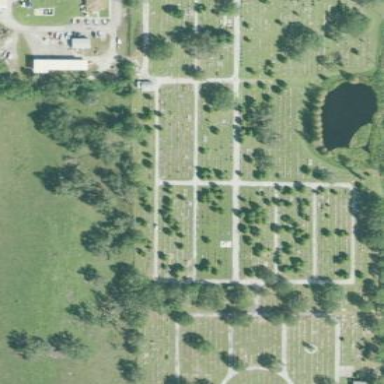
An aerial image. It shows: Cemetery.